Interaction volume radius: 10 \u00c5
Interaction volume height: 15 \u00c5
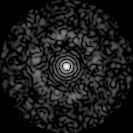
Disorder parameter: 0.8058